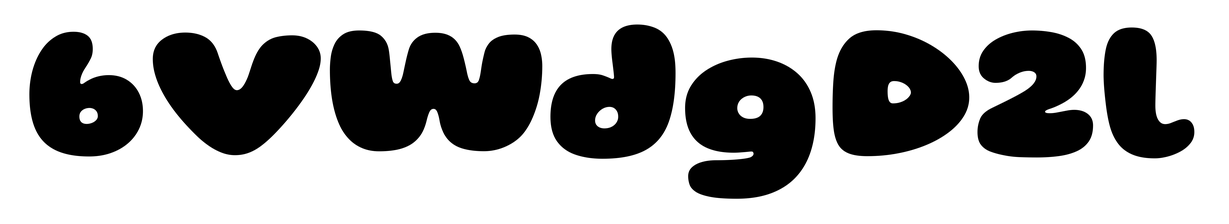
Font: Gluten_Black